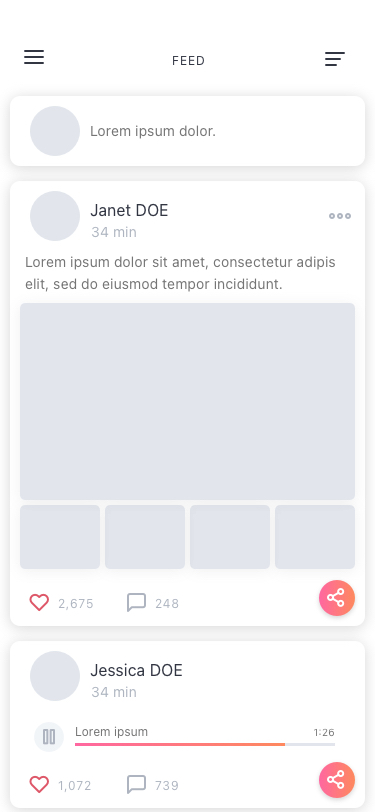
Text in this UI design:
739
1,072
1:26
Lorem ipsum
34 min
Jessica DOE
248
2,675
Lorem ipsum dolor sit amet, consectetur adipis elit, sed do eiusmod tempor incididunt.
34 min
Janet DOE
Lorem ipsum dolor.
FEED